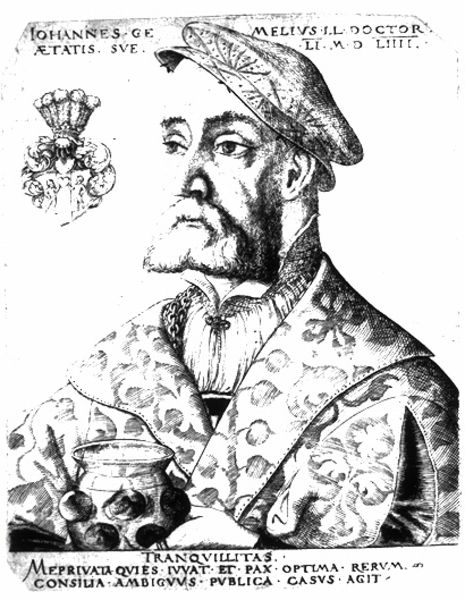
Titel: Bildnis des Johannes Gemmel
Künstler: Virgil Solis
Institution: (Seriendruck)
Schlagwörter: dunkel, hand, mann, weiß, sitzen, blumen, frisur, glas, haar, hell, hut, hüte, licht, ohr, profil, schwarz, stirn, zeichnung, blick, haube, muster, ornament, schleife, alt, bart, hemd, kappe, mütze, mützen, augen, falten, gesicht, halten, johannes, kleidung, kragen, mensch, rahmen, vollbart, ärmel, bildnis, hals, portrait, porträt, auge, figur, gewand, kelch, mantel, stoff, adel, augenbrauen, brustbild, knopf, ohren, renaissance, schultern, tugend, krug, vase, deutschland, kopfbedeckung, holzschnitt, schrift, wangen, papier, kette, grafik, rand, kaiser, könig, inschrift, brauen, floral, ornamente, tasse, lider, becher, gefäß, unterschrift, druck, druckgraphik, stich, titel, text, buchstaben, beschriftung, überschrift, adeliger, stehkragen, herrscher, brokat, augenlider, wappen, barett, halbprofil, portät, hel, wams, lichts, gelehrter, zeilen, pokal, emblem, noppen, flugblatt, bezeichnung, latein, lateinisch, schattne, hochgeschlossen, nach unten, doctor, portrat, brocket, schwaer, wanen, distischon, mann mit barett, gestutzter kinnbart, brokatene jacke, tranquillitas, melius